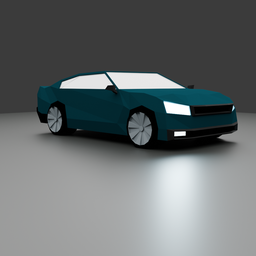
Label: mechanical